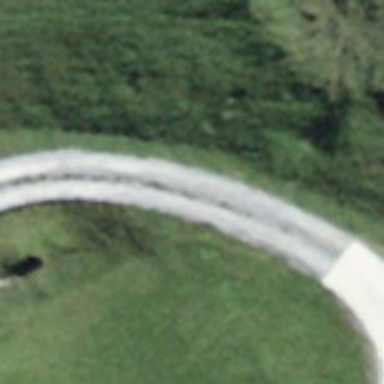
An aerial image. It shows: Gravel track with grade2 tracktype.